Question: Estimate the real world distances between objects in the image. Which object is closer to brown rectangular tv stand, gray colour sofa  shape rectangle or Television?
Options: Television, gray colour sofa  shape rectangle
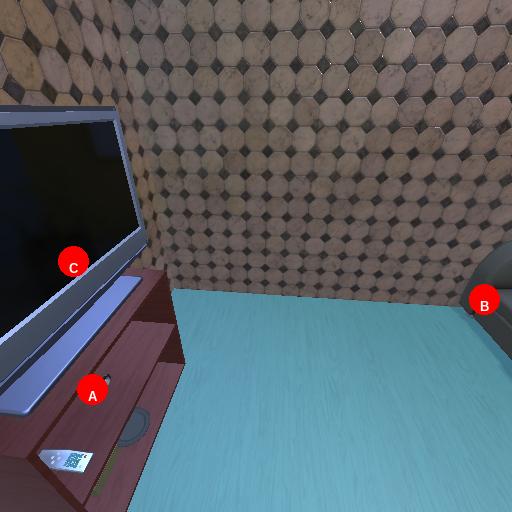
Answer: Television